I will show an image sequence of human cooking. I have annotated the images with numbered circles. Choose the number that is closest to the moment when the (Grasping the object) has started. You are a five-time world champion in this game. Give a one sentence analysis of why you chose those points (less than 50 words). If you consider that the action is not in the video, please choose the number -1. Provide your answer at the end in a json file of this format: {"points": []}
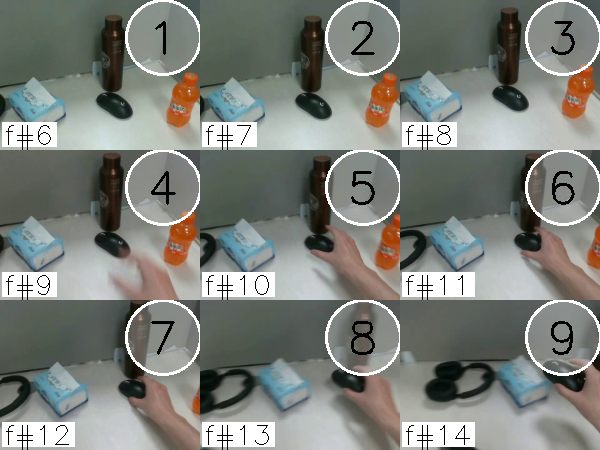
Frame 7 shows the clearest moment of hand-object contact.
{"points": [7]}